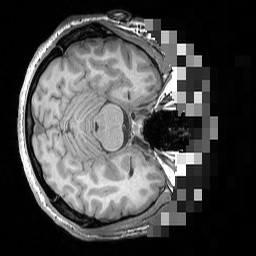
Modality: T1w
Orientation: axial
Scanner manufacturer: siemens
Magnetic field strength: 3 T
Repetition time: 1.5 s
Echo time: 0.00291 s